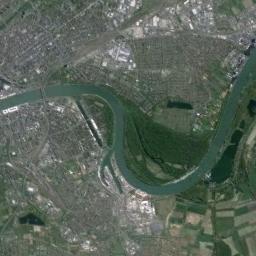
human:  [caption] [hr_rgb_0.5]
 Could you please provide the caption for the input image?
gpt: The dark green river goes through the residential area and a forest is next to the river .

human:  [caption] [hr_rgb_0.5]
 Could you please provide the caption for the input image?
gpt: There are many trees on either side of the river .

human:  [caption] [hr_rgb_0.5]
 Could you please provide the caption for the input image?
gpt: The river goes through farmland and houses .

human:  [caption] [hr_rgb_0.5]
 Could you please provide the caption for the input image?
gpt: A curved, Semicircular green river with tributaries, Prosperous cities on both sides of the bank, Green and tan mixed fields, And large forests .

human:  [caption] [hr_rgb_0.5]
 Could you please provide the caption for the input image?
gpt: There are many buildings and some green farmlands near the river .